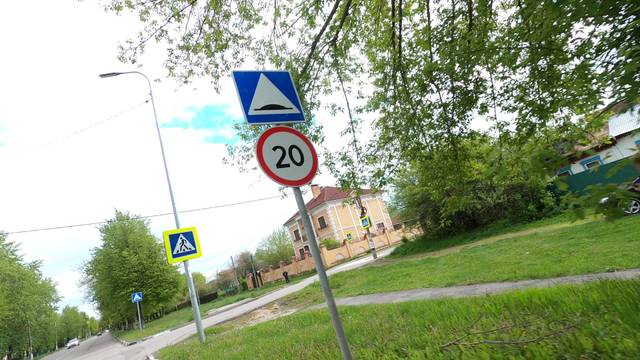
Region: Russia
Coordinates: 55.08, 38.794